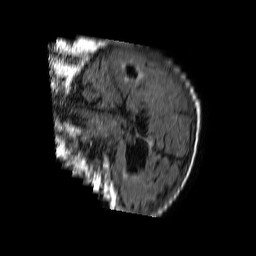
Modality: FLAIR
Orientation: sagittal
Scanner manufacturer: philips
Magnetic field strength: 1.5 T
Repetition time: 6.24 s
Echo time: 0.12 s